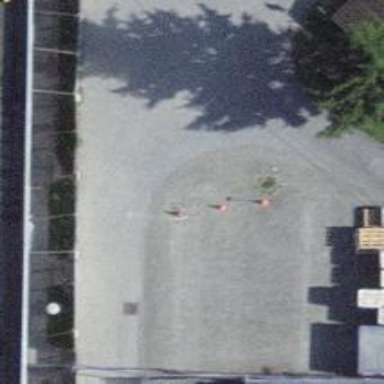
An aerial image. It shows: Bicycle rental service.